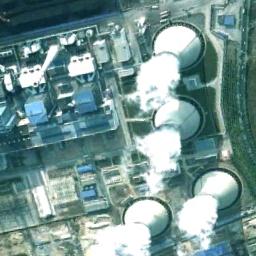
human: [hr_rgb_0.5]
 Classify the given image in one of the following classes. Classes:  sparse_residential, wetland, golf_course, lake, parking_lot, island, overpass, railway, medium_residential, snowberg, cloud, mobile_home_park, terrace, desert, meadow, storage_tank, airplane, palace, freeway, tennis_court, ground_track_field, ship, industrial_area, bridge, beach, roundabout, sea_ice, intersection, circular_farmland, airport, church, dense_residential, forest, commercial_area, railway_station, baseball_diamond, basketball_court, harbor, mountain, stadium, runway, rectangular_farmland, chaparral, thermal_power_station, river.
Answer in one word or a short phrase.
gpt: thermal_power_station